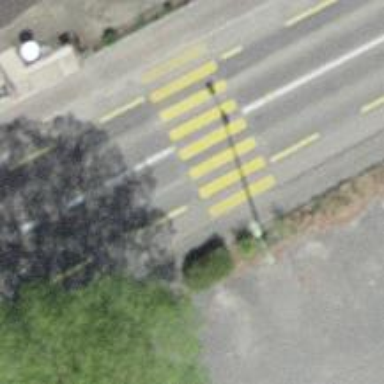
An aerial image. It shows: Crossing road.